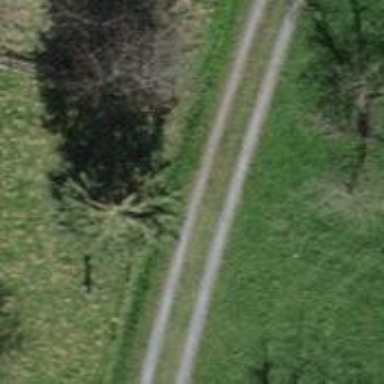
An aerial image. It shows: Cobblestone track.